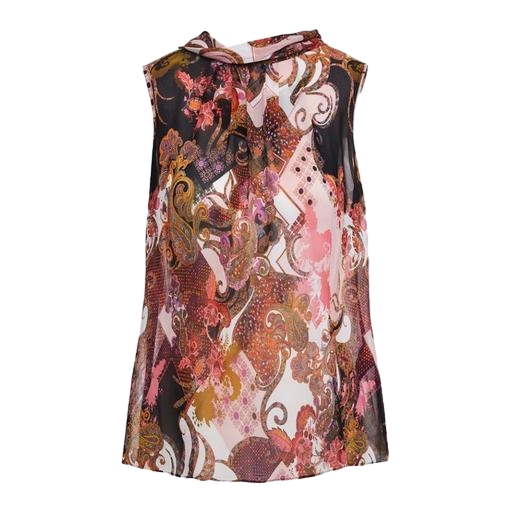
patterned sleeveless shirt, patterned tank top, sleeveless floral-print shirt, white background